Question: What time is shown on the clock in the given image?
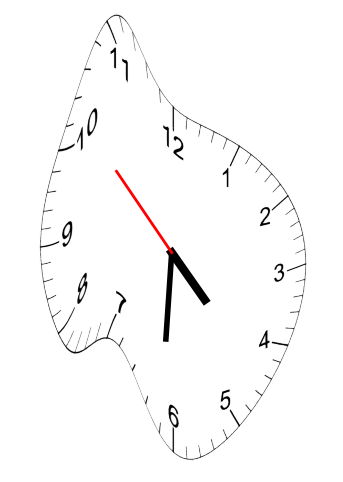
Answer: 04:30:52